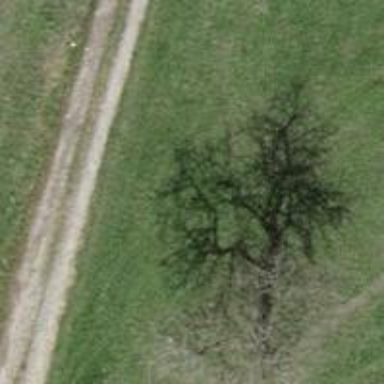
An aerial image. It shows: Single tag "natural: tree."